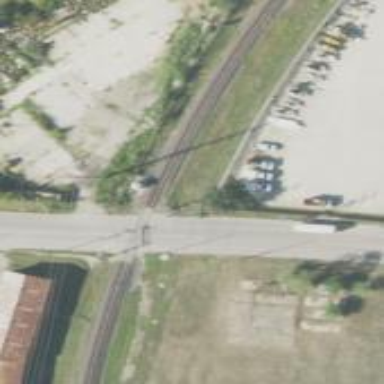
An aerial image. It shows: Level crossing with lights and saltire.